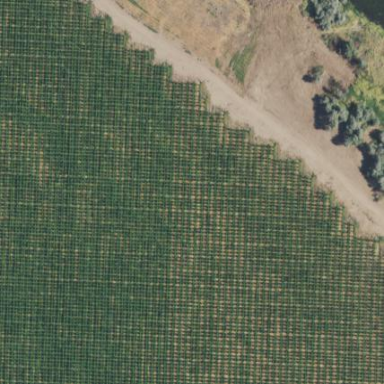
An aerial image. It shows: Orchard.